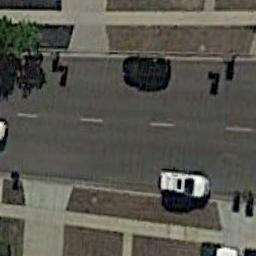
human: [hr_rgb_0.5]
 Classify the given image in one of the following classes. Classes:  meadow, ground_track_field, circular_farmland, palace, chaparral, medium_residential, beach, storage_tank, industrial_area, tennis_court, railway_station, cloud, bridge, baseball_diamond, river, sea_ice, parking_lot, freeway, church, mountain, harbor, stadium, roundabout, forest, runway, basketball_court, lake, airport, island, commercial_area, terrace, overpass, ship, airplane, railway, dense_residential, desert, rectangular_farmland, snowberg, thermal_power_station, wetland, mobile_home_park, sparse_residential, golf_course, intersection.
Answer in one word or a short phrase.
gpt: freeway